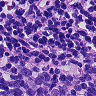
Metastatic tissue present: no